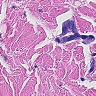
Metastatic tissue present: yes